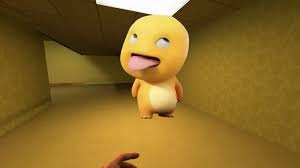
Label: nailong